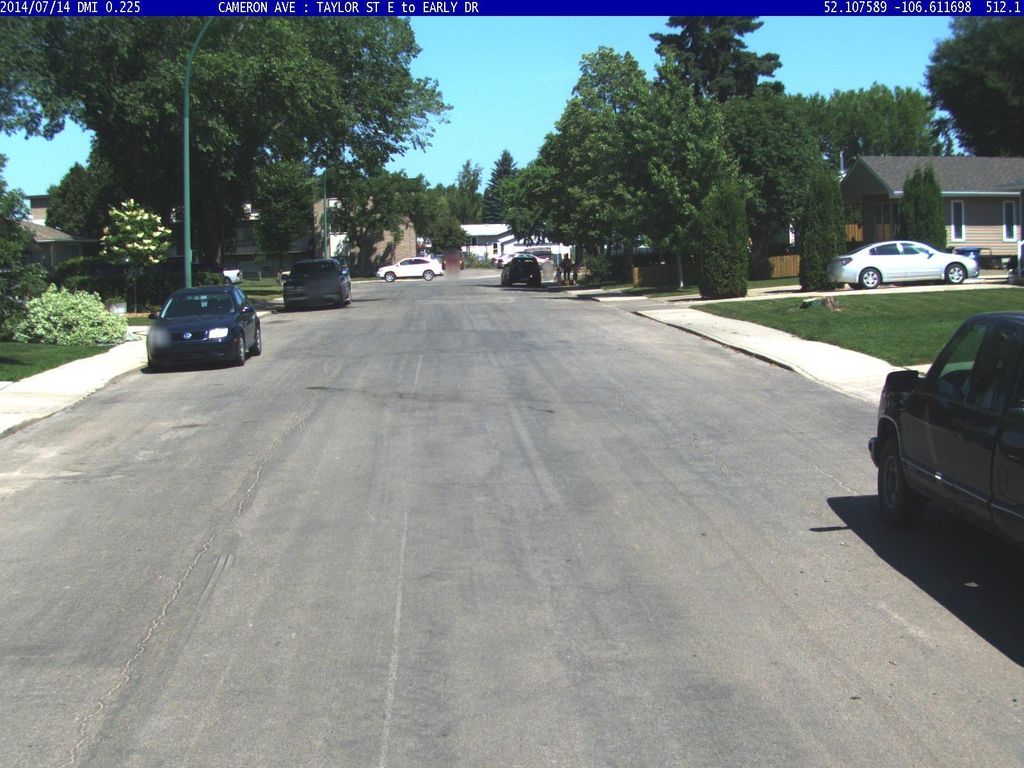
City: saskatoon